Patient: sex M, age 52
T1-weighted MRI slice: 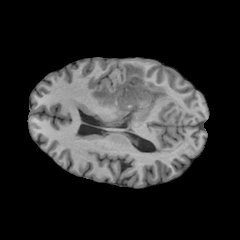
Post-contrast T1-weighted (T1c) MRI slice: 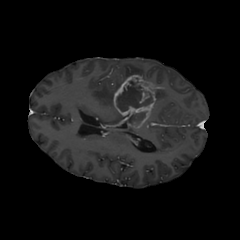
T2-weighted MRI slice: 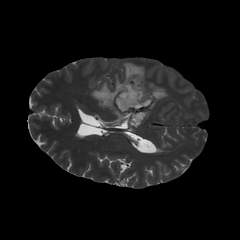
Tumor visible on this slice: yes
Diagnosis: Glioblastoma, IDH-wildtype
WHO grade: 4